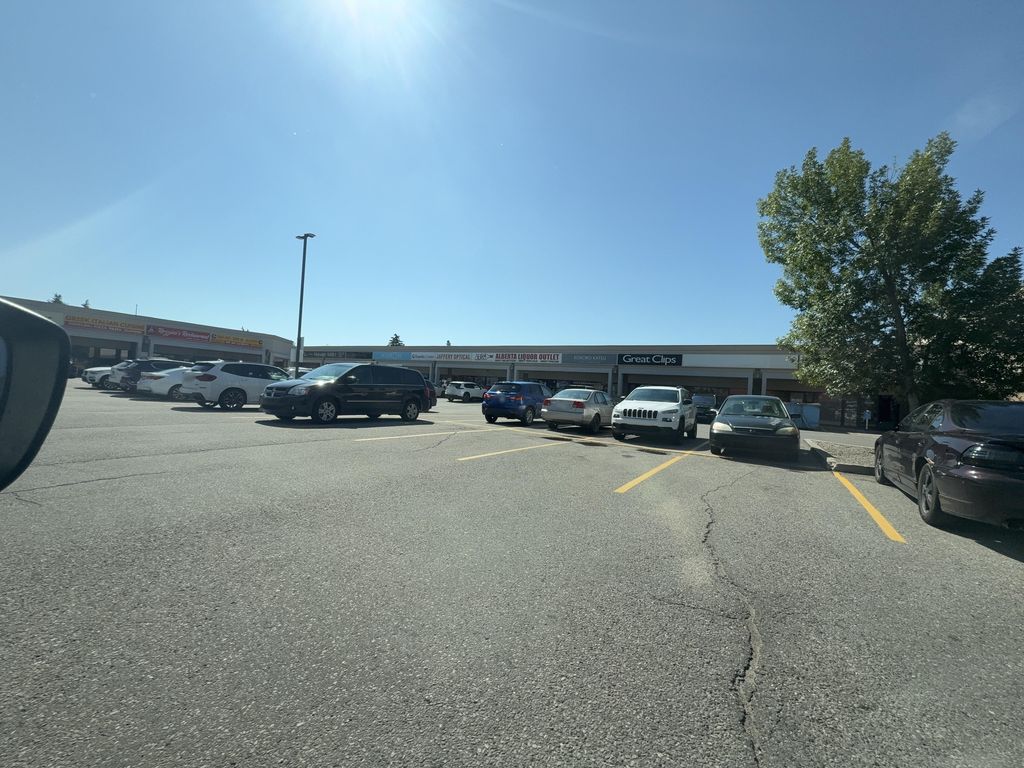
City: calgary